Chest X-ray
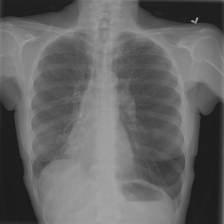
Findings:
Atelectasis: negative
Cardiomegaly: negative
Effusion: negative
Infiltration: negative
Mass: negative
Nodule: negative
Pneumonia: negative
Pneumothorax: negative
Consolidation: negative
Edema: negative
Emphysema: negative
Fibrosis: negative
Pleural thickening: negative
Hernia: negative